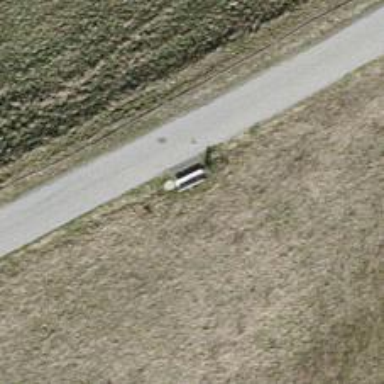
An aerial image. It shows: Bench.